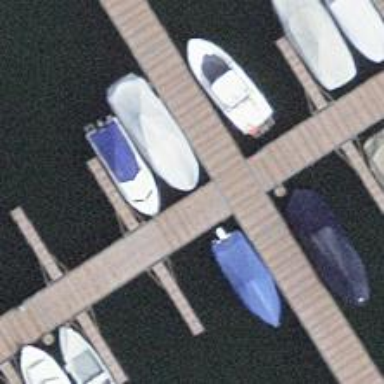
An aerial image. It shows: Man-made pier.